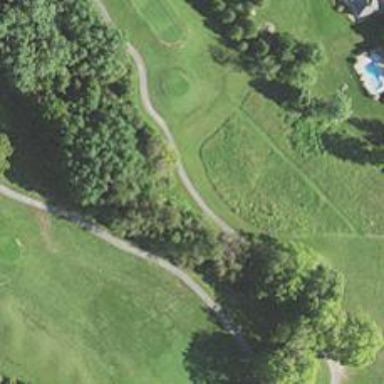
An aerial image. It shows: Path for both road and golf.